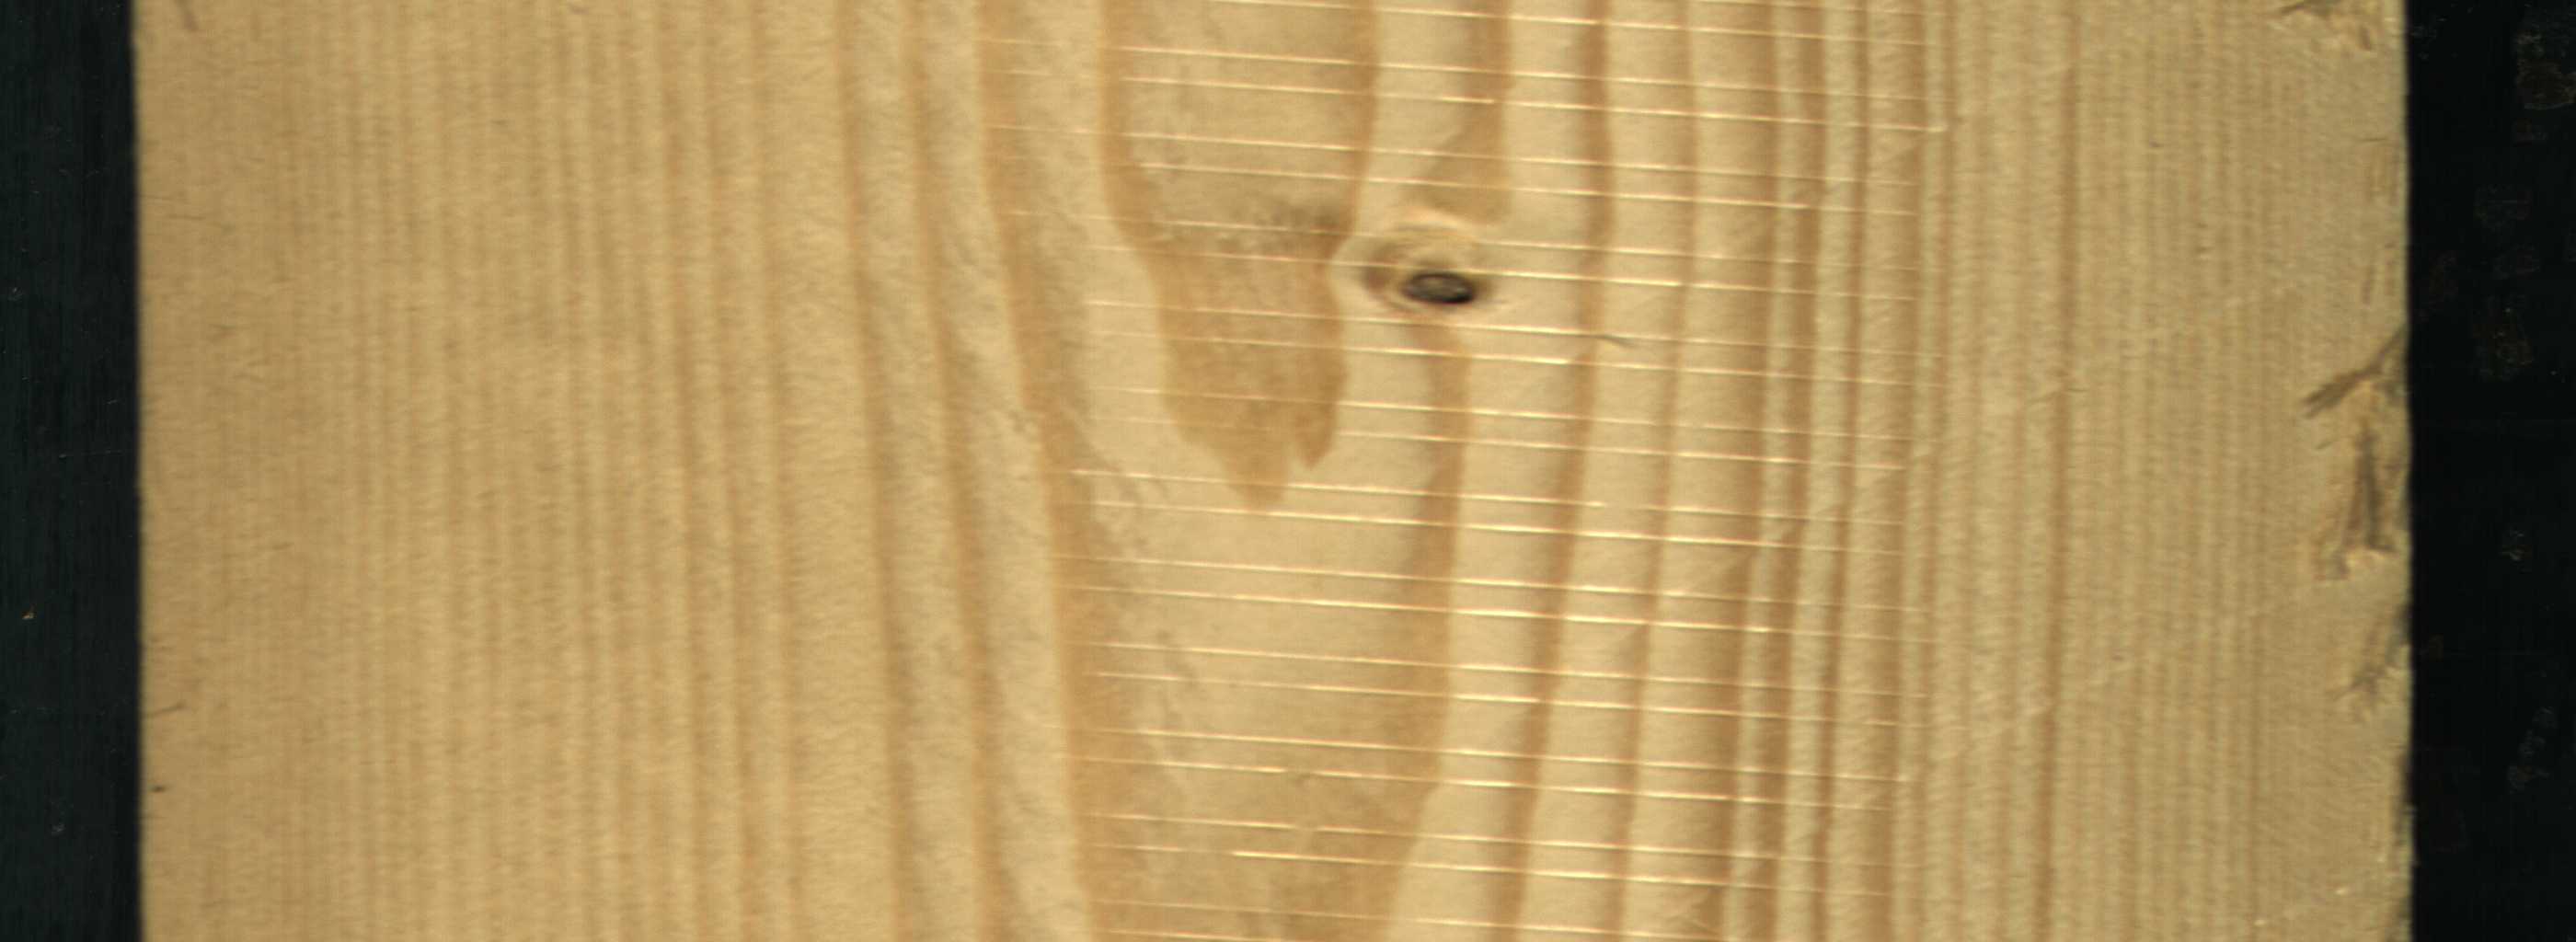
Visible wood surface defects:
Dead_Knot